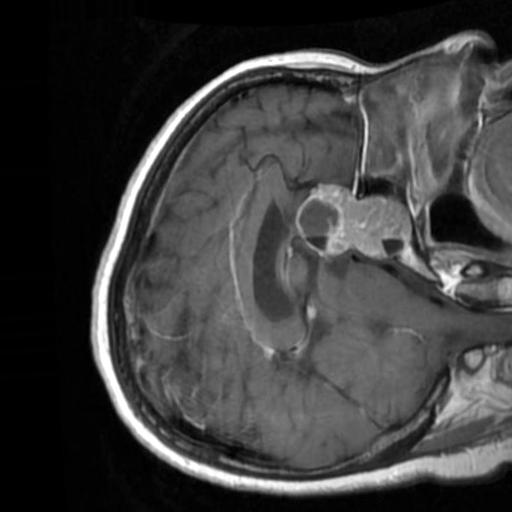
Label: brain_tumor